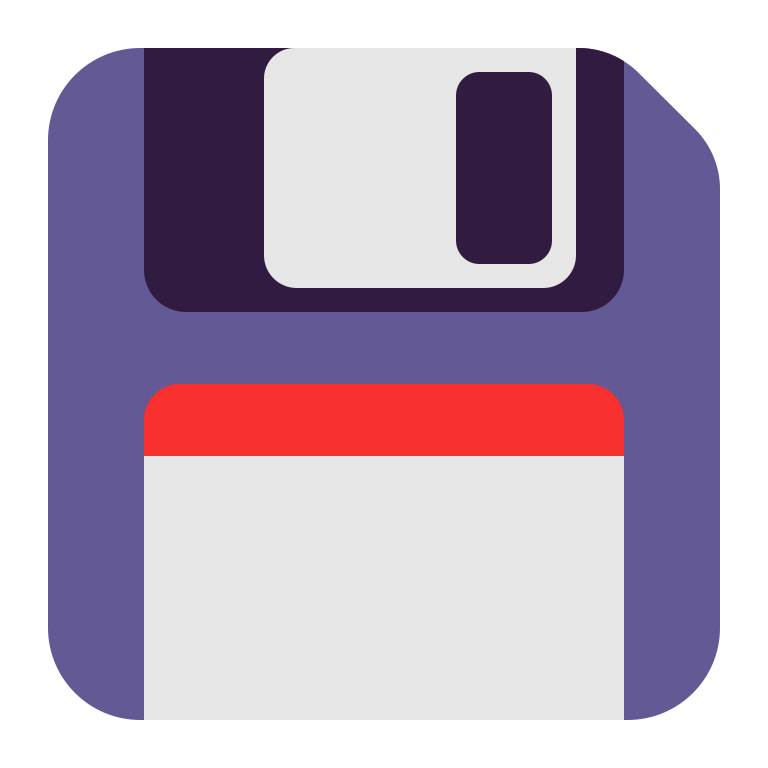
floppy disk flat